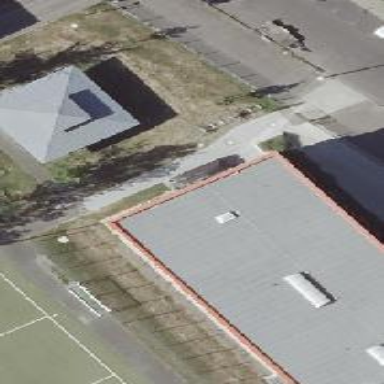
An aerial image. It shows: Footway with metal surface.